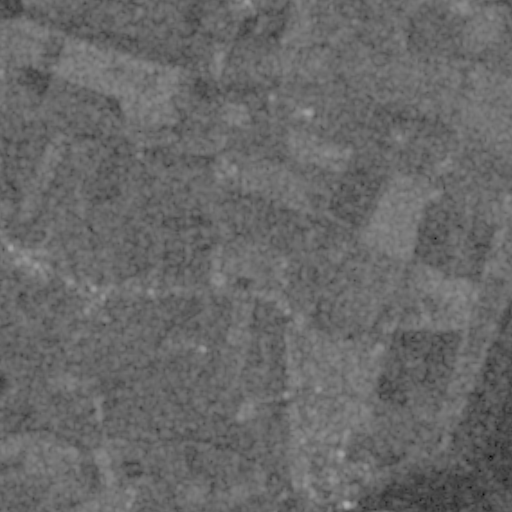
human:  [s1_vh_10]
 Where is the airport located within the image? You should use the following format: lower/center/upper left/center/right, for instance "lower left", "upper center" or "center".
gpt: The airport is located in the center of the image.
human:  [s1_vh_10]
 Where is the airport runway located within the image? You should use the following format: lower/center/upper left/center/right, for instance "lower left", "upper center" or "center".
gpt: The airport runway is located in the center of the image.
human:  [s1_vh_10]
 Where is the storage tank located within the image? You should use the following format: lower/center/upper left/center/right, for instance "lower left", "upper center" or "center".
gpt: The storage tank is located in the lower left of the image.
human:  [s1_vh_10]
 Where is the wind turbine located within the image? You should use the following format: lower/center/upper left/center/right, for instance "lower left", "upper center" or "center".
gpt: The wind turbine is located in the upper of the image.
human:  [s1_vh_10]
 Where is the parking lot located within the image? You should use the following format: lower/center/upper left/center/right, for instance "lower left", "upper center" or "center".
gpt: There is no parking lot in the image.

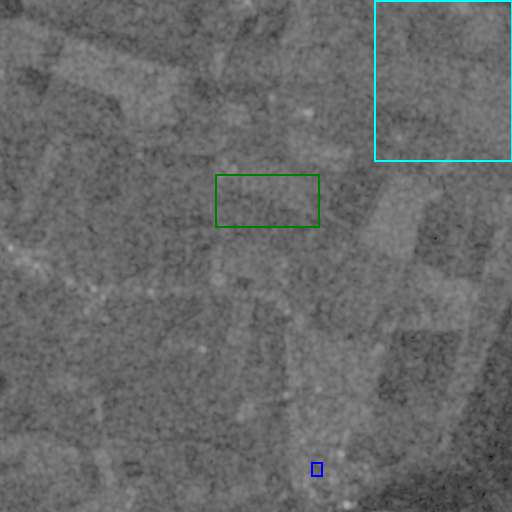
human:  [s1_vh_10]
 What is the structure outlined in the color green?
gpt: The structure outlined in green is an airport.
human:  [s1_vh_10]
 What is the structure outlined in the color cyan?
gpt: The structure outlined in cyan is a crop field.
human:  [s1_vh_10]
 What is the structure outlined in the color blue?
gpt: The structure outlined in blue is a parking lot.
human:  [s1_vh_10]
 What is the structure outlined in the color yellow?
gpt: There is no yellow outline.